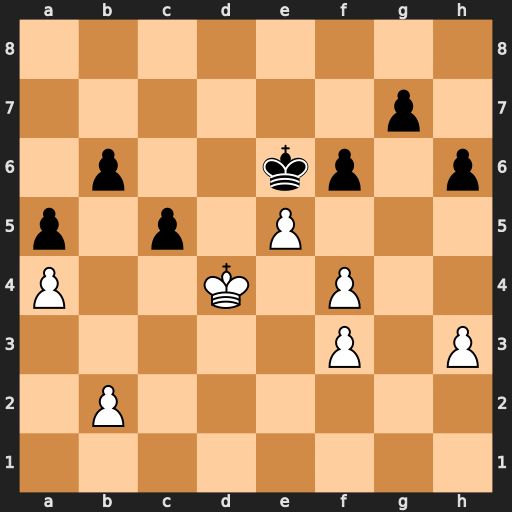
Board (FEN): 8/6p1/1p2kp1p/p1p1P3/P2K1P2/5P1P/1P6/8
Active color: w
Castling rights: -
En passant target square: -
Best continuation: Kc4 fxe5 fxe5 Kxe5 Kb5 h5 Kxb6